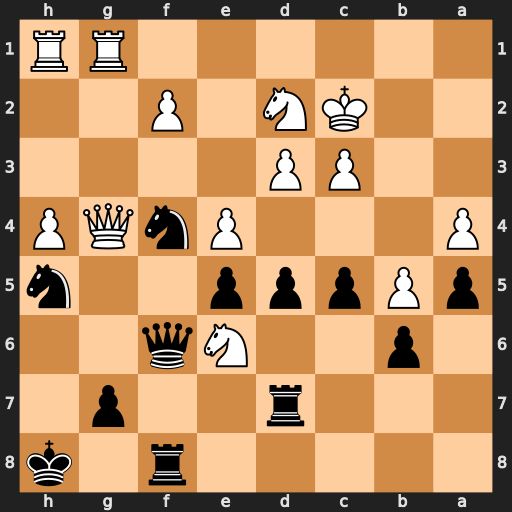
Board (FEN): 5r1k/3r2p1/1p2Nq2/pPppp2n/P3PnQP/2PP4/2KN1P2/6RR
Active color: b
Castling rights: -
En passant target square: -
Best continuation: Qxe6 Qxe6 Nxe6